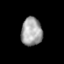
Tissue: prostate
Cell type: T cells
Senescence score: 0.3584
Nuclear area (px): 582
Mean DAPI intensity: 162.526